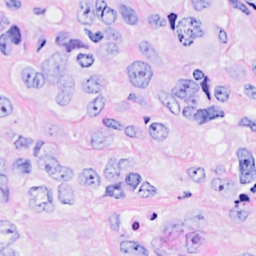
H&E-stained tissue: Breast